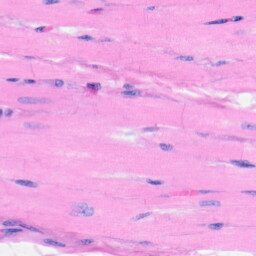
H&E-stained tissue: Heart